Interaction volume radius: 5 \u00c5
Interaction volume height: 10 \u00c5
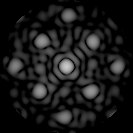
Disorder parameter: 0.2259